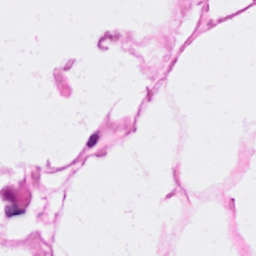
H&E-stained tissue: Breast